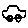
Label: car